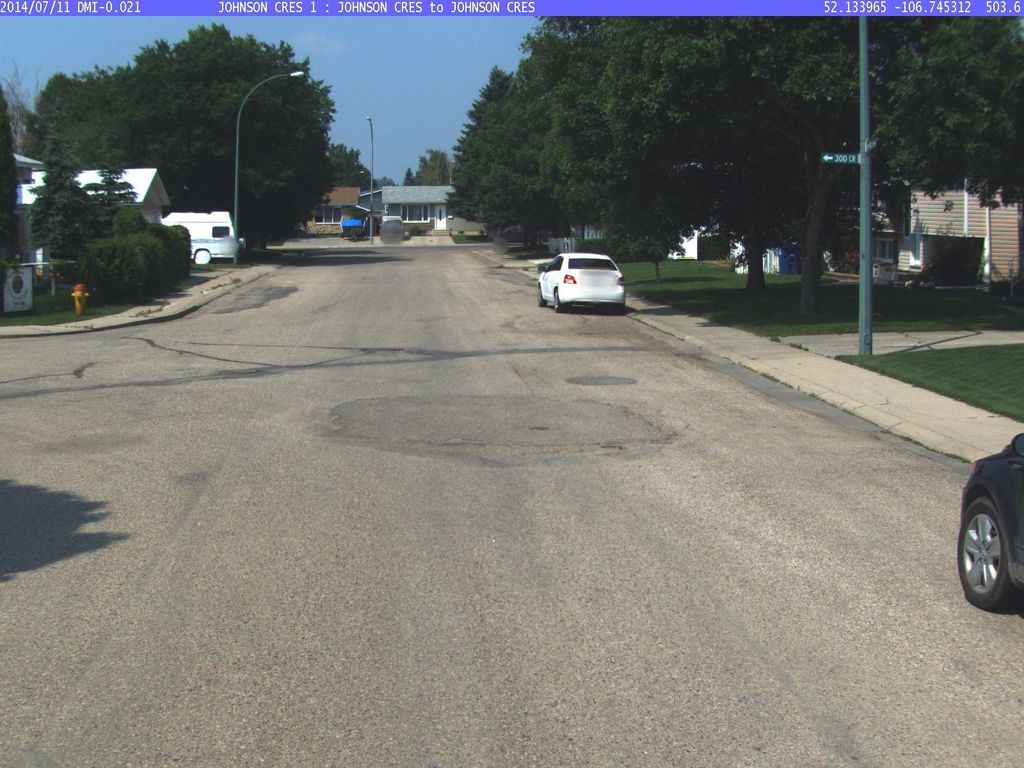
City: saskatoon